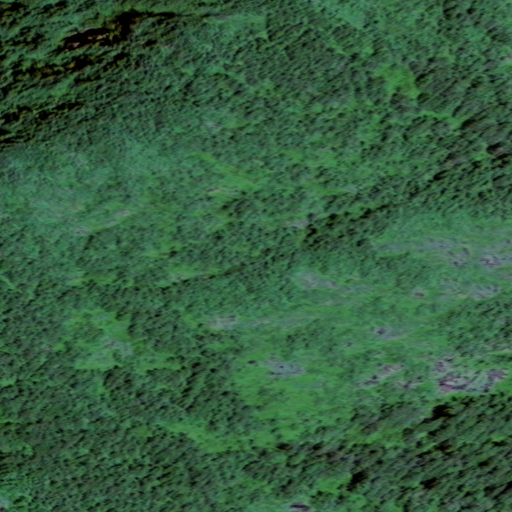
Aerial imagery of island in Alaska named Ragged Island containing only unknown